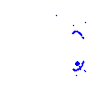
Particle: kaon